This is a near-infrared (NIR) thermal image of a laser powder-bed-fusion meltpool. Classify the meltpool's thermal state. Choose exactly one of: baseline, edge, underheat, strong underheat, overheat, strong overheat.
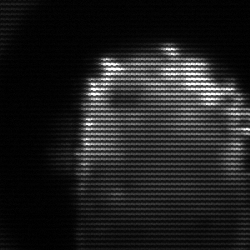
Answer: baseline